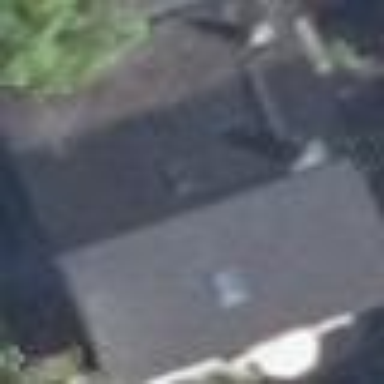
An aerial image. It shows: Simple house.